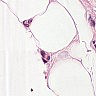
Metastatic tissue present: no